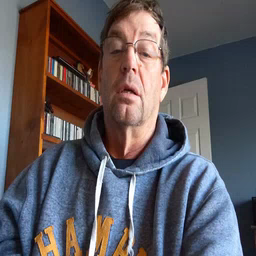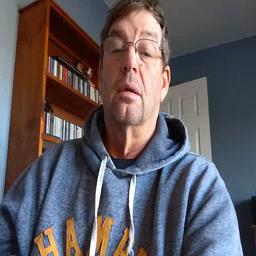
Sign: please